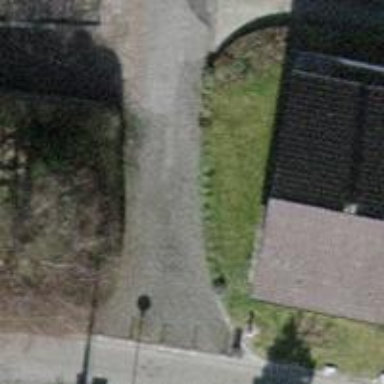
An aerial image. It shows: Bollard.